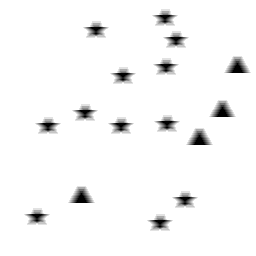
Squares: 0
Triangles: 4
Stars: 12
Total shapes: 16